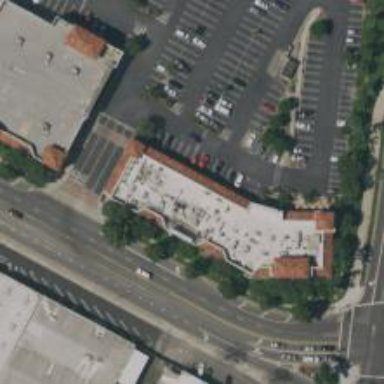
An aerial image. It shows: Retail building.